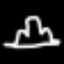
Label: frog